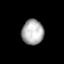
Tissue: lung
Cell type: Epithelial cells
Senescence score: 0.157
Nuclear area (px): 532
Mean DAPI intensity: 175.976